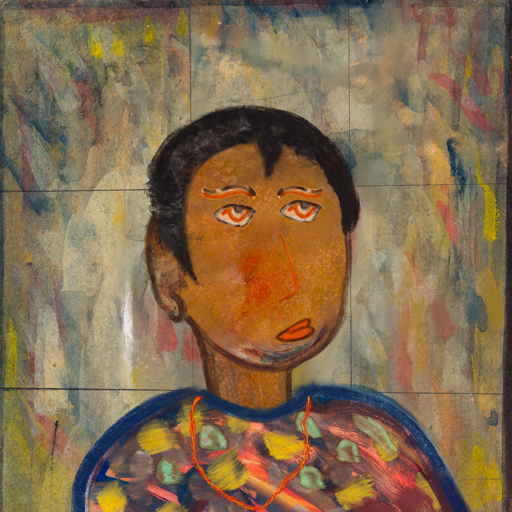
Background: GypsyMother, Head And Neck Side: Pipe, Face Side: Experience, Bust: Mother_And_Son_Mother, Hair Side: Roy_Bahadur, Head Accessory: Blank, Second Necklace: Gypsy_Mother_2, Necklace: Blank, Baby: Blank